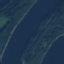
Land use / land cover: River